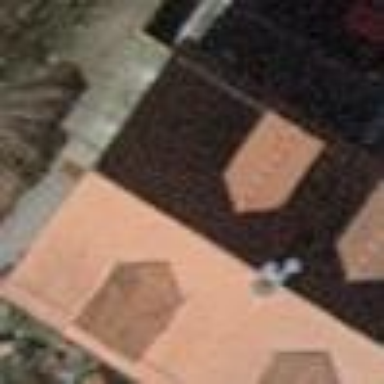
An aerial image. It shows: The roof of the building is gabled in shape.